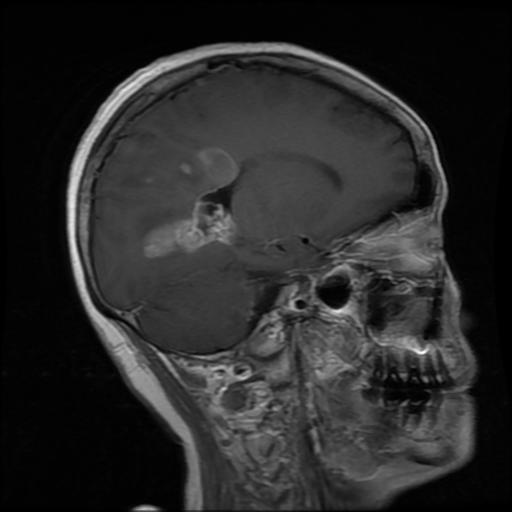
Label: glioma